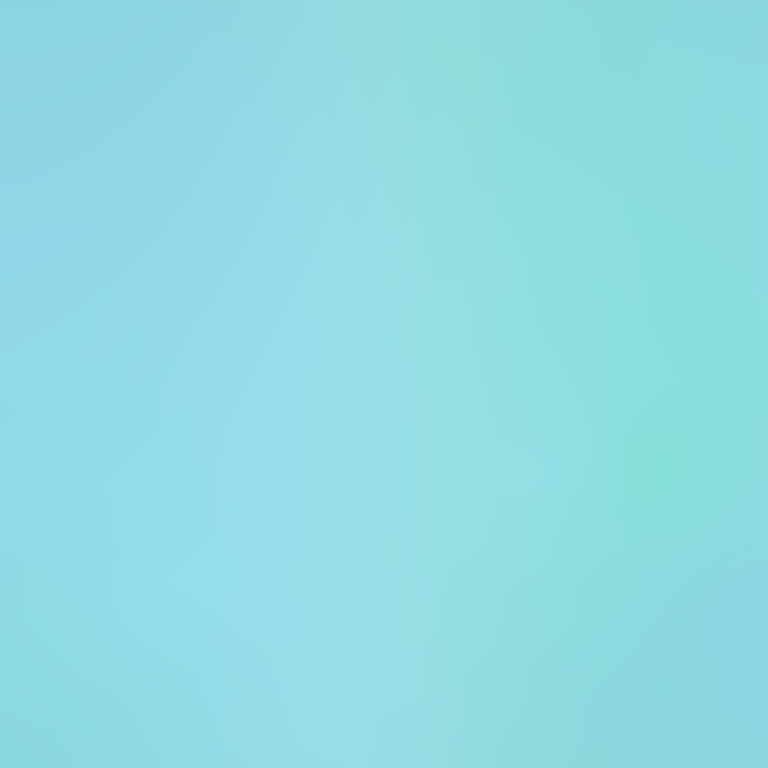
Abstract light effect, smooth gradient from soft cyan to light teal, calm atmosphere, diffuse light, no room, no furniture, no objects.